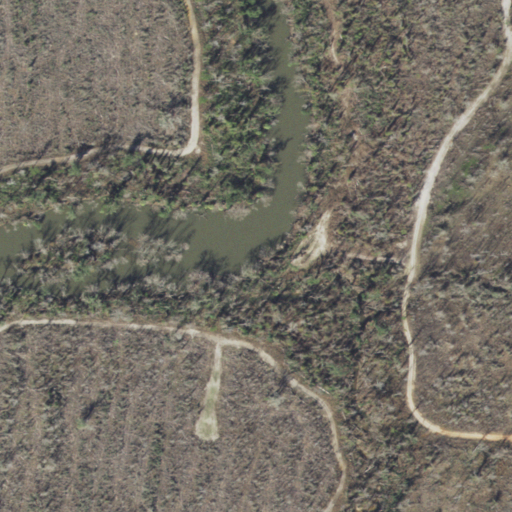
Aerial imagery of island in Florida named Ring Jaw Island containing woody wetlands, evergreen forest, herbaceous wetlands, open development, shrub, and open water